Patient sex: M
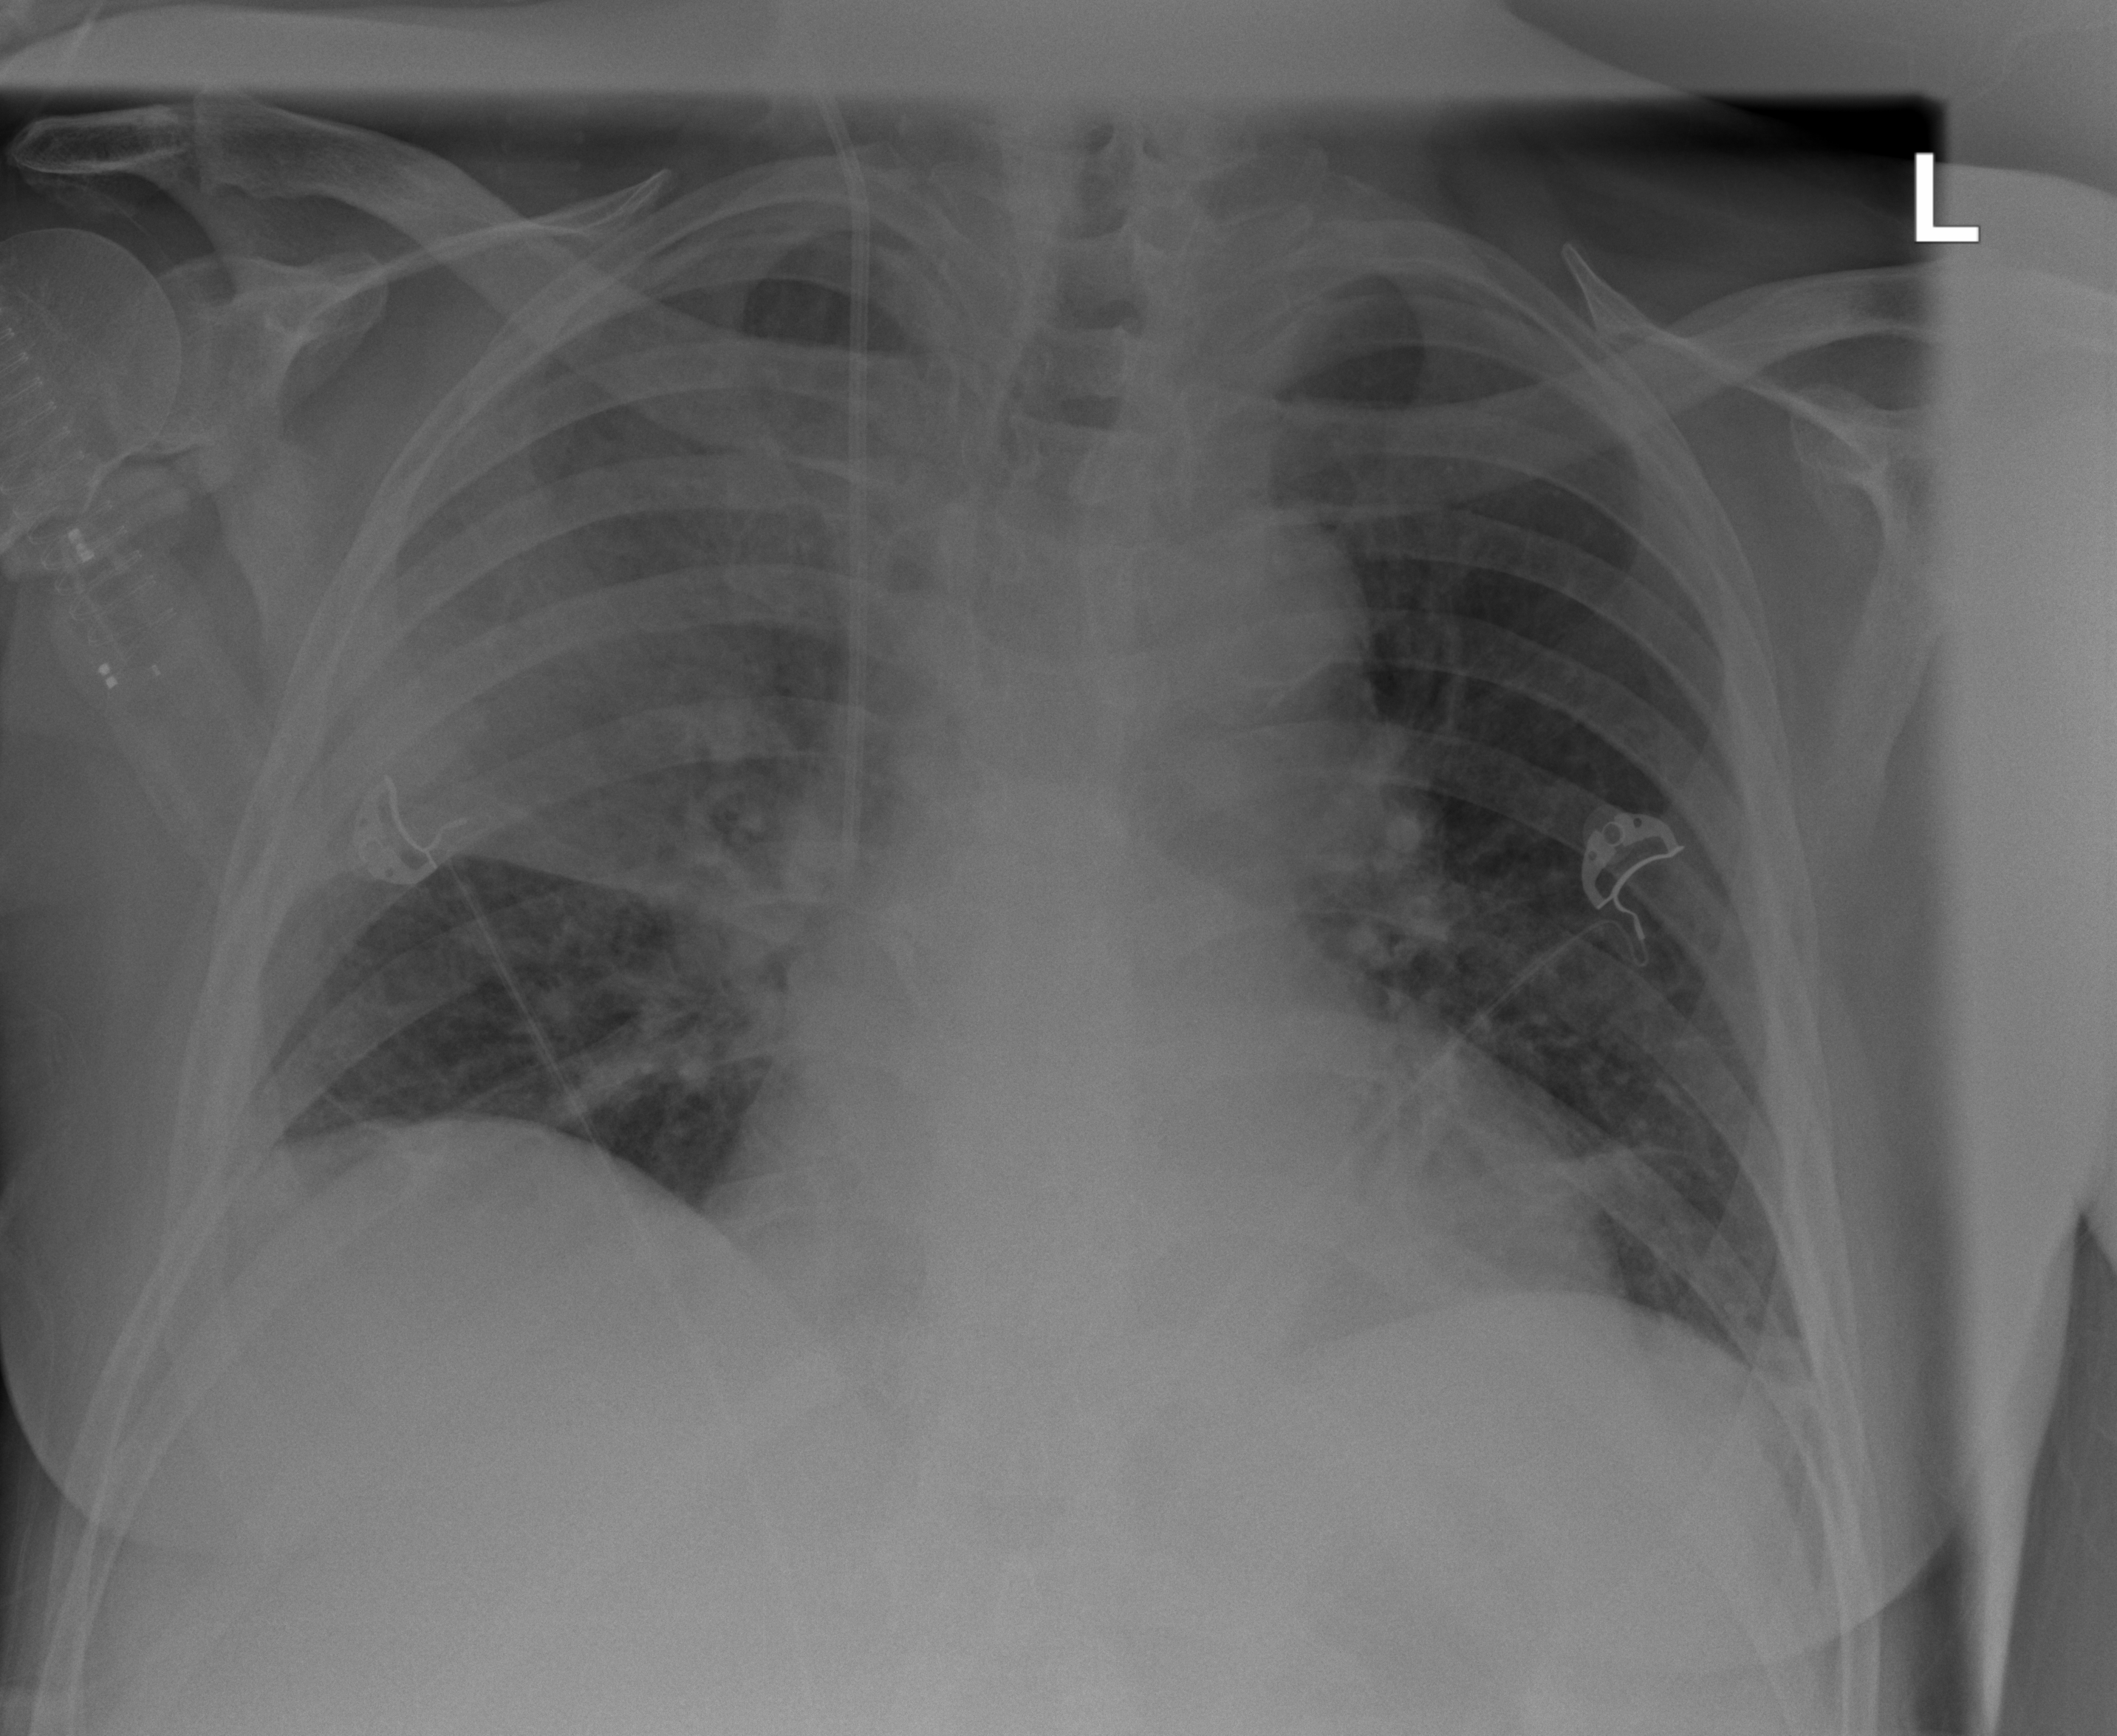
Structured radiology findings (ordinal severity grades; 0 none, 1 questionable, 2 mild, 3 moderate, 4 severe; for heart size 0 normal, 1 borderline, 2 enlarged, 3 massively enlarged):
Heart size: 2
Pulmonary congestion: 1
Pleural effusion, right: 0
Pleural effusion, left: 0
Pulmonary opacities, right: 3
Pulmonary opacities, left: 0
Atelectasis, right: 2
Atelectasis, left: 2